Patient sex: M
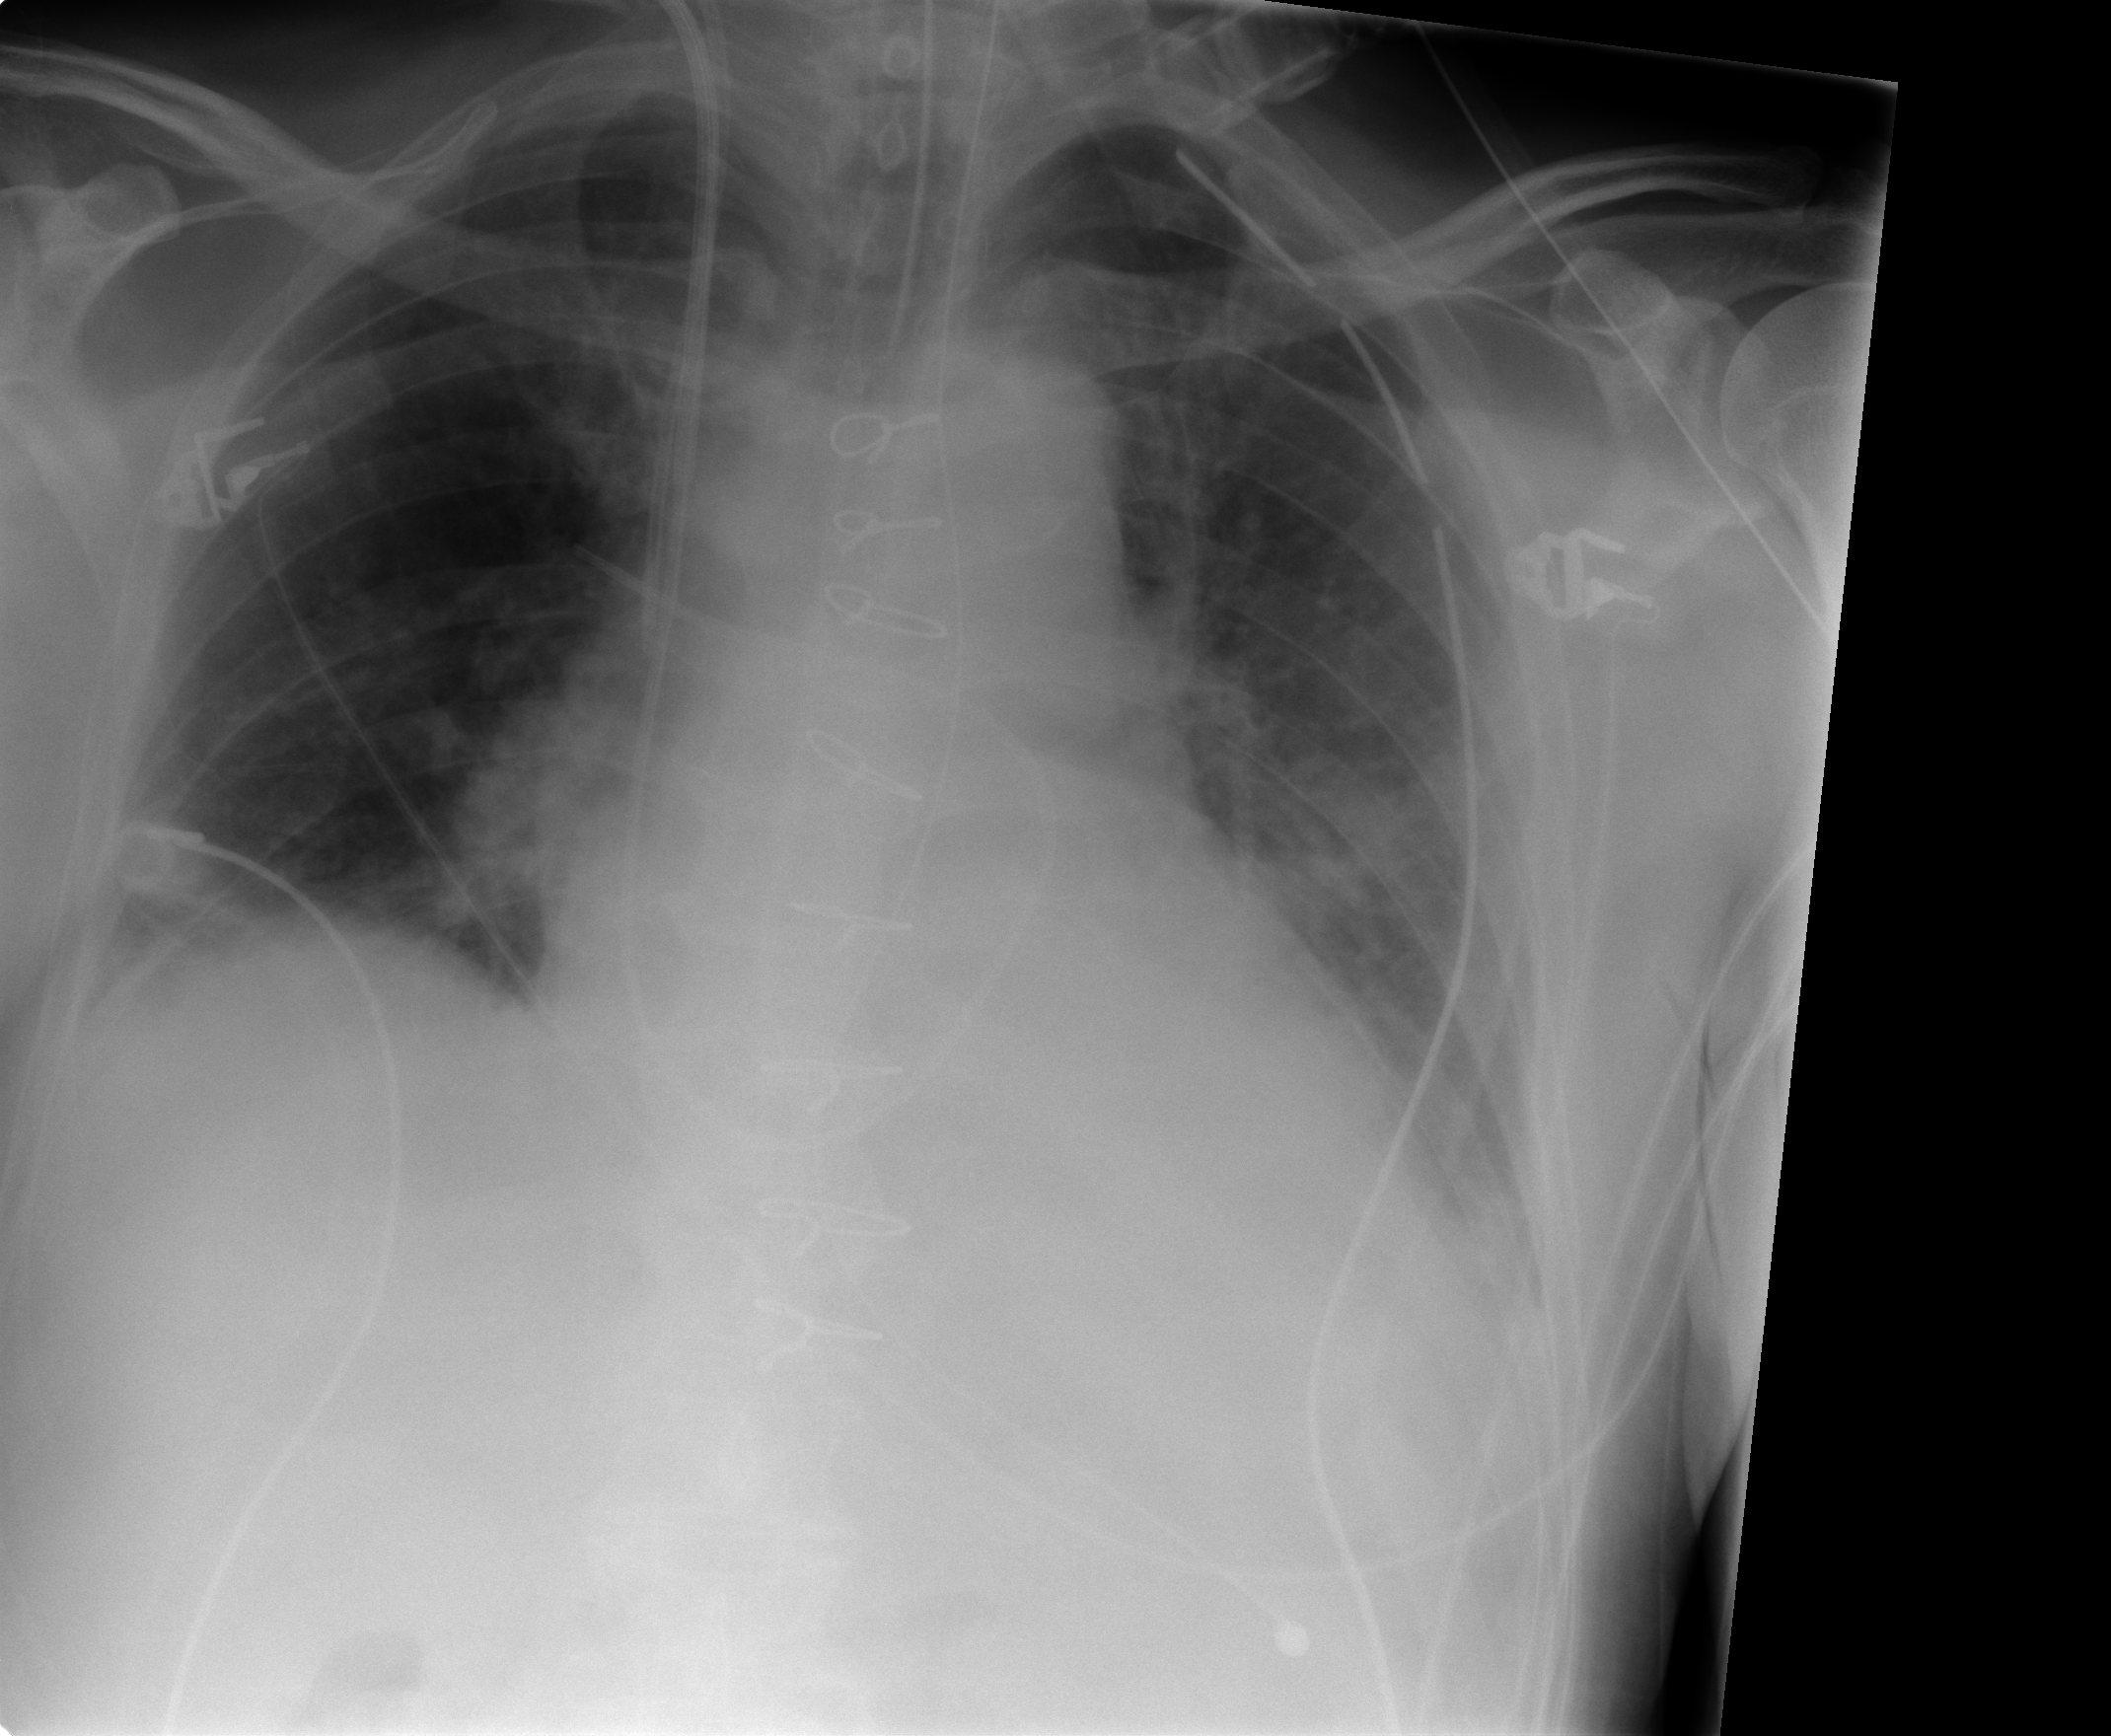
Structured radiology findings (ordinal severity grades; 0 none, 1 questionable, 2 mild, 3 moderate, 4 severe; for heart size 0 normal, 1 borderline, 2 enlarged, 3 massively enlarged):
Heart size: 2
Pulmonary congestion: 2
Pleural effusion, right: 0
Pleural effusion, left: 1
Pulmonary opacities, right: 0
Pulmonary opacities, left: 1
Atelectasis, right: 2
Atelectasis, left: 2